Question: I have set the window title with the following code:
'''
w.setWindowTitle('PyQt5 Lesson 4')
'''
with which I get:

Is there any way in pyqt5 to move the title, or simply center it?
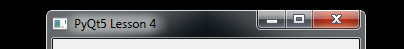
Answer: I think the only way to do that would be to avoid using the default MenuBar your application have from your "SO". Set the attribute of your app to not use the default MenuBar and make your own.
Try setting the attribute of your app and see if it works for you.
'''
app = QApplication(sys.argv)
app.setAttribute(Qt.AA_DontUseNativeMenuBar)
'''
or only setting the windows flag of your main widget where your app is in.
'''
self.setWindowFlags(Qt.FramelessWindowHint)
'''
Something like that, but you still gotta develop your own "Fake Menu Bar" there you have total control about what you want to do with it.
Here is a small example, looks kind of ugly(there are much more better practices to be used) but maybe it already can give you some ideas to what you really need:
'''
import sys
from PyQt5.QtCore import QPoint
from PyQt5.QtCore import Qt
from PyQt5.QtWidgets import QApplication
from PyQt5.QtWidgets import QHBoxLayout
from PyQt5.QtWidgets import QLabel
from PyQt5.QtWidgets import QVBoxLayout
from PyQt5.QtWidgets import QWidget
class MainWindow(QWidget):
def __init__(self):
super(MainWindow, self).__init__()
self.layout = QVBoxLayout()
self.layout.addWidget(MyBar(self))
self.layout.addStretch(-1)
self.setLayout(self.layout)
self.layout.setContentsMargins(0,0,0,0)
self.layout.addStretch(-1)
self.setFixedSize(800,400)
self.setWindowFlags(Qt.FramelessWindowHint)
class MyBar(QWidget):
def __init__(self, parent):
super(MyBar, self).__init__()
self.parent = parent
print(self.parent.width())
self.layout = QHBoxLayout()
self.layout.setContentsMargins(0,0,0,0)
self.title = QLabel("My Own Bar")
self.title.setFixedHeight(35)
self.title.setAlignment(Qt.AlignCenter)
self.layout.addWidget(self.title)
self.title.setStyleSheet("""
background-color: black;
color: white;
""")
self.setLayout(self.layout)
self.start = QPoint(0, 0)
self.pressing = False
def resizeEvent(self, QResizeEvent):
super(MyBar, self).resizeEvent(QResizeEvent)
self.title.setFixedWidth(self.parent.width())
def mousePressEvent(self, event):
self.start = self.mapToGlobal(event.pos())
self.pressing = True
def mouseMoveEvent(self, event):
if self.pressing:
self.end = self.mapToGlobal(event.pos())
self.movement = self.end-self.start
self.parent.move(self.mapToGlobal(self.movement))
self.start = self.end
def mouseReleaseEvent(self, QMouseEvent):
self.pressing = False
if __name__ == "__main__":
app = QApplication(sys.argv)
mw = MainWindow()
mw.show()
sys.exit(app.exec_())
'''